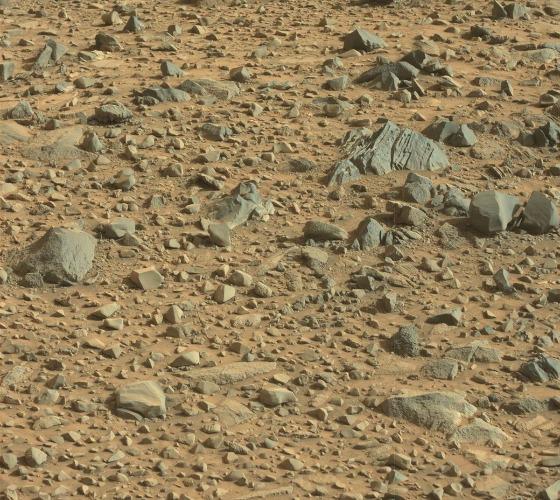
Terrain classes present: Gravel / Sand / Soil, Rock, Shadow